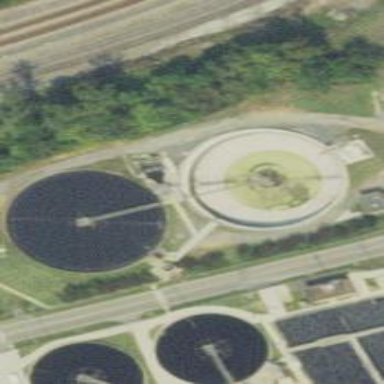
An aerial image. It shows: Image of wastewater.